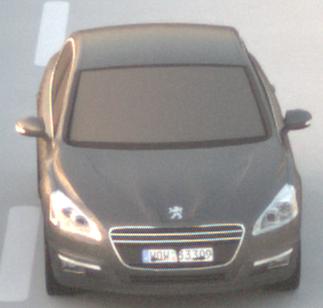
Make: Peugeot
Model: 508 120 VTi
Detailed model: 508 (I) Limousine
Model produced from: 2011/03
Model produced until: 2014/05
Doors: 4
Color: gray
Road condition: dry road
Daytime: sunrise or sunset
Contrast: low contrast